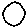
Label: circle